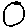
Label: circle